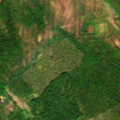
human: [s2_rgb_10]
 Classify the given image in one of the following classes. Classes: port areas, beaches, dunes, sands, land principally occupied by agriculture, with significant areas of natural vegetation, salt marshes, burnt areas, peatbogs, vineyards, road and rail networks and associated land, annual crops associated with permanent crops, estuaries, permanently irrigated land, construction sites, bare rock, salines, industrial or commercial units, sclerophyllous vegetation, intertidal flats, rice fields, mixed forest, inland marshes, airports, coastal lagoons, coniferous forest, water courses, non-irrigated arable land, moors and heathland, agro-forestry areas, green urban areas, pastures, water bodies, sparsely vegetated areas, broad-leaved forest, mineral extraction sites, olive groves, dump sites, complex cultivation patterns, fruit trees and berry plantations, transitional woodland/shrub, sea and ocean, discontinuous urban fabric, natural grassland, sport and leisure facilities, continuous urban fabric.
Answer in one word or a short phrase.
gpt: coniferous forest, mixed forest, transitional woodland/shrub